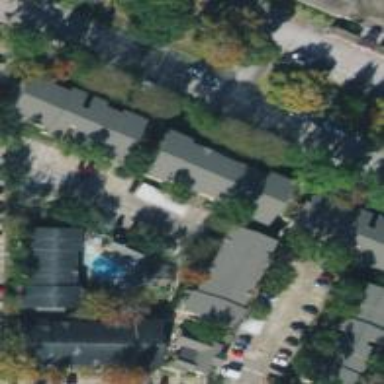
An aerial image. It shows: Residential area.